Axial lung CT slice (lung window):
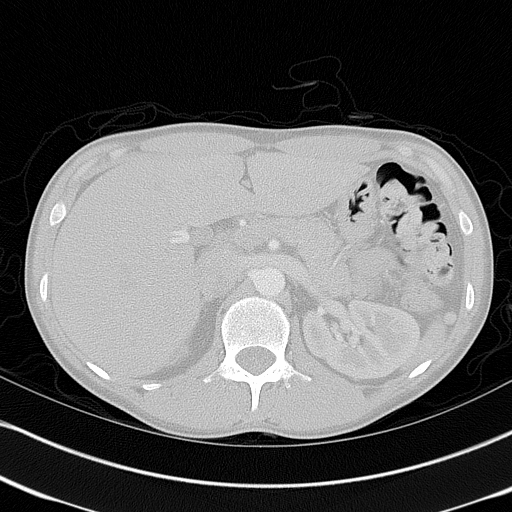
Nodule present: no